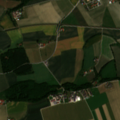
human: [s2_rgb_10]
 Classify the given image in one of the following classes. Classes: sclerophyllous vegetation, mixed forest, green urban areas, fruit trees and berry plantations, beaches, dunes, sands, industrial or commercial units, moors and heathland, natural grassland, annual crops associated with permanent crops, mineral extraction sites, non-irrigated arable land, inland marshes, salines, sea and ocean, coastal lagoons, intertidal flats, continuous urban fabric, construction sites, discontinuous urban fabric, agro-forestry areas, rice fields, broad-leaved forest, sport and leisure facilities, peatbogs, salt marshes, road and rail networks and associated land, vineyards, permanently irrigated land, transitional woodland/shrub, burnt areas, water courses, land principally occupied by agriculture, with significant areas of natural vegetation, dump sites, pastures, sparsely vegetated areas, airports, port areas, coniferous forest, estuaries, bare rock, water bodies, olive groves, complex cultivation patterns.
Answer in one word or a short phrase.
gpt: discontinuous urban fabric, non-irrigated arable land, land principally occupied by agriculture, with significant areas of natural vegetation, broad-leaved forest